Question:
my directory structure looks like this.
i want to apply an image present in the resources folder(or any other folder) to my servlet ..
the code:
'''
out.println("<body background='/resources/a.jpg'>");
'''
but this is not loading up the image onto the webpage.
i have tried placing it in src ,,,and accessing it via
'''
out.println("<body background='/a.jpg'>");
'''
but still nothing works.am i doing something wrong here?
one more thing - the image works fine in other standalone webpages i create.
i have also tried placing it directly besides the class file..that doesnt work either.
'''
?xml version="1.0" encoding="UTF-8"?>
<web-app xmlns:xsi="http://www.w3.org/2001/XMLSchema-instance" xmlns="http://java.sun.com/xml/ns/javaee" xsi:schemaLocation="http://java.sun.com/xml/ns/javaee http://java.sun.com/xml/ns/javaee/web-app_3_0.xsd" id="WebApp_ID" version="3.0">
<display-name>second</display-name>
<servlet>
<servlet-name>ram</servlet-name>
<servlet-class>pack.MyServlet</servlet-class>
<init-param>
<param-name>data</param-name>
<param-value>a.jpg</param-value>
</init-param>
</servlet>
<servlet-mapping>
<servlet-name>ram</servlet-name>
<url-pattern>/run</url-pattern>
</servlet-mapping>
</web-app>
'''
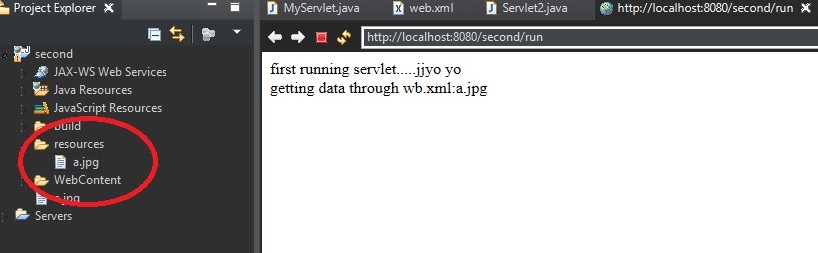
Answer: Make sure the resources folder is viewable to the end user. I would try a test image and see if you can view it in the browser e.g:
'''
http://localhost/myimages/1.jpg
'''
If the above displays then you know that it is correctly getting access to the image.